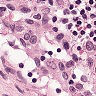
Metastatic tissue present: no